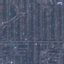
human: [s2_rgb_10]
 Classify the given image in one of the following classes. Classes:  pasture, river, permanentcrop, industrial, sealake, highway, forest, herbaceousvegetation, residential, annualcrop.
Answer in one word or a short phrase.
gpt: Residential